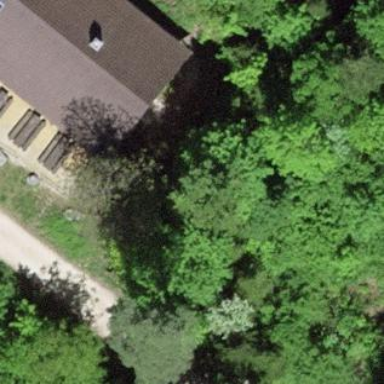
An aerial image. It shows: Shelter within building.